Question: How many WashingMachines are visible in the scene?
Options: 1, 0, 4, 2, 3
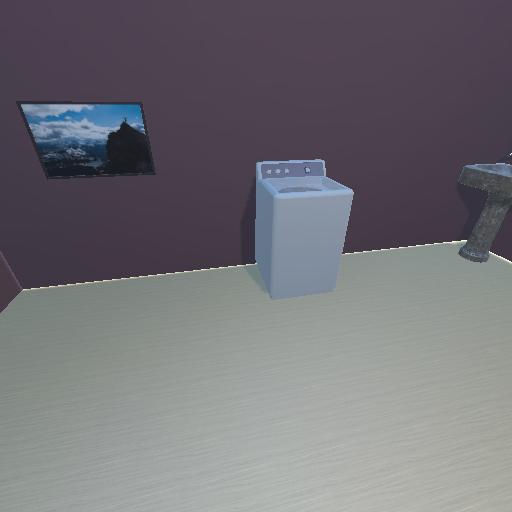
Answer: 1